Interaction volume radius: 10 \u00c5
Interaction volume height: 15 \u00c5
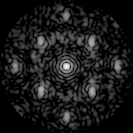
Disorder parameter: 0.4335